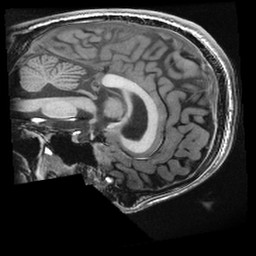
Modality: T1w
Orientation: sagittal
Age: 23
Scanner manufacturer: ge
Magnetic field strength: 3 T
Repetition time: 0.008252 s
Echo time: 0.003108 s